Question:
Notification bar overlays an app.
Here is the AppTheme:
'''
<style name="AppTheme" parent="Theme.AppCompat.Light.DarkActionBar">
<item name="windowActionBar">false</item>
<item name="android:windowTranslucentStatus">true</item>
<item name="colorPrimary">@color/ColorPrimary</item>
<item name="colorPrimaryDark">@color/ColorPrimaryDark</item>
</style>
'''
And the manifest:
'''
android:theme="@style/AppTheme"
'''
How can I fix it?
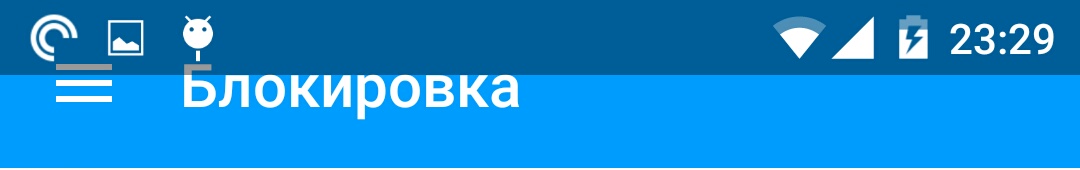
Answer: Acording to the docs:
> By enabling translucent system bars, your layout will fill the area behind the system bars.
So change it value to false.